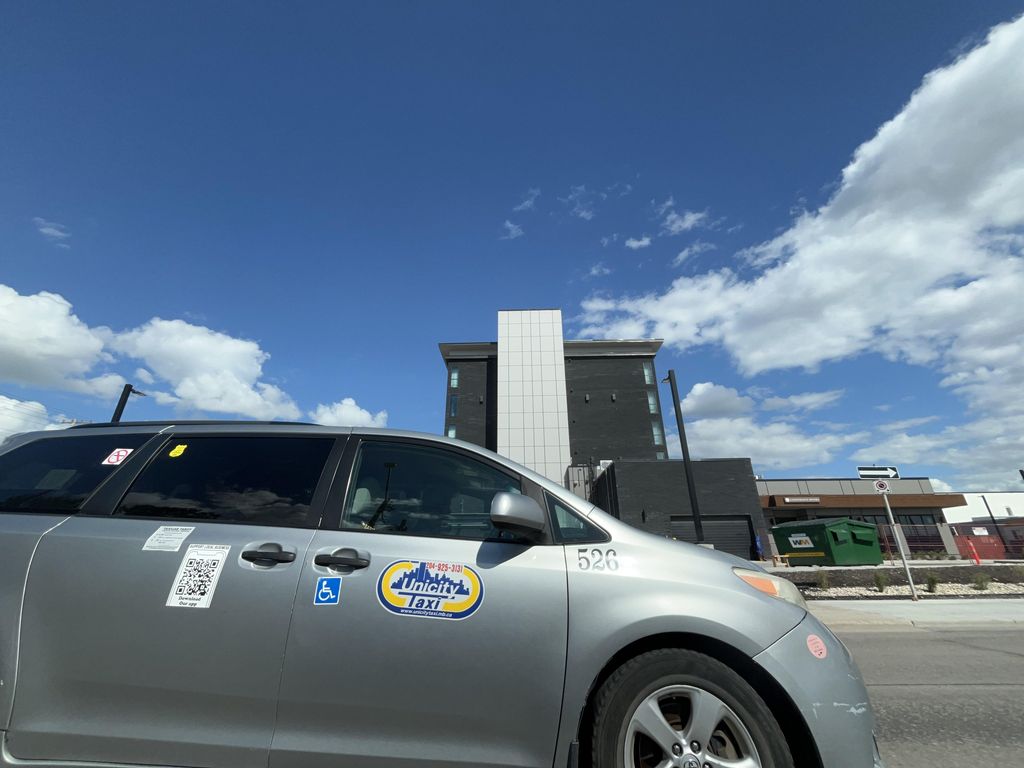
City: winnipeg